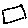
Label: square